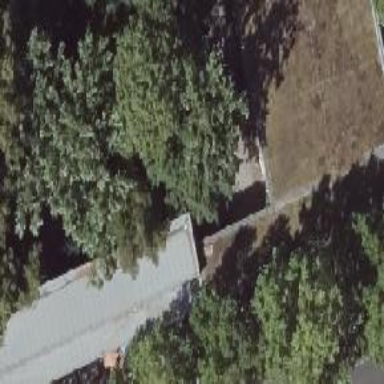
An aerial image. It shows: View of roof of building.